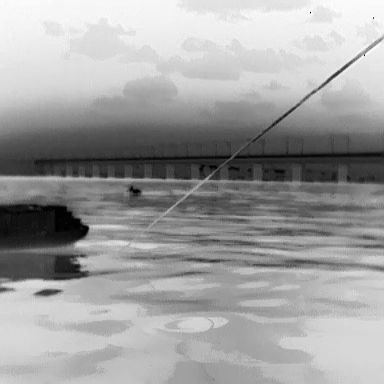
There are two objects shown in the infrared image, including a warship, and a fishing_boat.